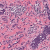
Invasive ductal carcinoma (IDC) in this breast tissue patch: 1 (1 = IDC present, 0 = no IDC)